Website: ulta-beauty
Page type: store-pickup
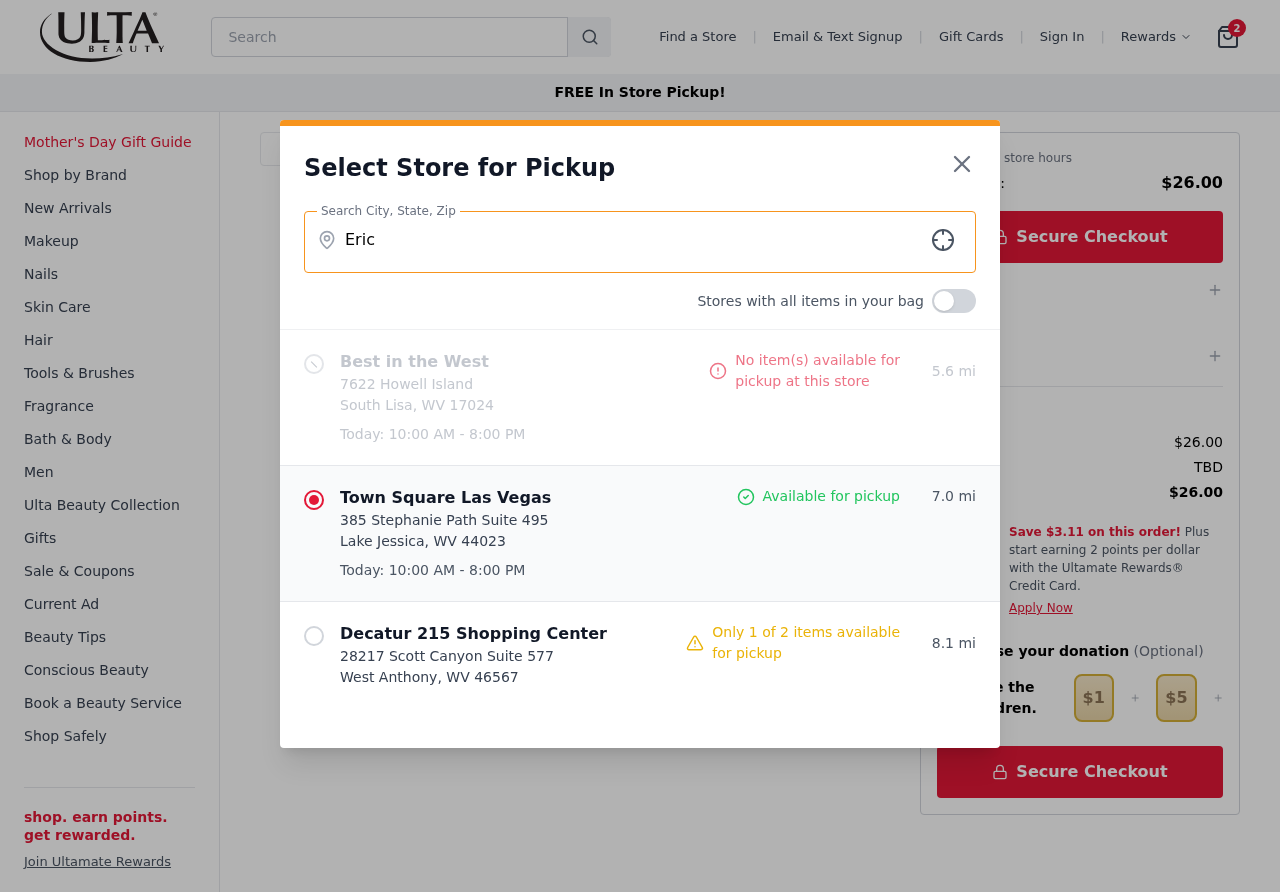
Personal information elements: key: PII_CITY
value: Ericville
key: PII_LOCATION1_CITY_STATE_ZIP
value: South Lisa, WV 17024
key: PII_LOCATION1_NAME
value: Best in the West
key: PII_LOCATION1_STREET
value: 7622 Howell Island
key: PII_LOCATION2_CITY_STATE_ZIP
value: Lake Jessica, WV 44023
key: PII_LOCATION2_NAME
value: Town Square Las Vegas
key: PII_LOCATION2_STREET
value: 385 Stephanie Path Suite 495
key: PII_LOCATION3_CITY_STATE_ZIP
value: West Anthony, WV 46567
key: PII_LOCATION3_NAME
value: Decatur 215 Shopping Center
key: PII_LOCATION3_STREET
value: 28217 Scott Canyon Suite 577
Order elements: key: ORDER_NUM_ITEMS
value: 2
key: ORDER_TOTAL
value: $26.00
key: ORDER_SUBTOTAL
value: $26.00
Search elements: key: HEADER_SEARCH
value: Search
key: SEARCH_STORE_LOCATION
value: Ericville